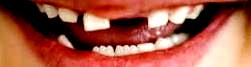
Condition: hypodontia